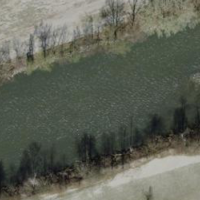
EUNIS habitat code: 15
Species observed at this site:
Lycaena phlaeas
Phragmatobia fuliginosa
Volucella inanis
Lysandra bellargus
Stictocephala bisonia
Polyommatus icarus
Helophilus trivittatus
Scythris sinensis